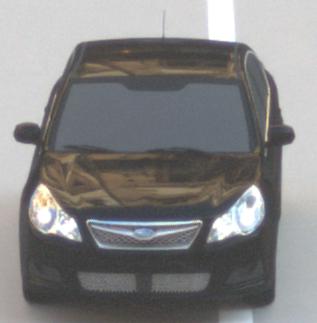
Make: Subaru
Model: Legacy 2.0R
Detailed model: Legacy (IV) Limousine
Model produced from: 2007/09
Model produced until: 2008/10
Doors: 4
Color: black
Road condition: dry road
Daytime: morning or afternoon
Contrast: low contrast